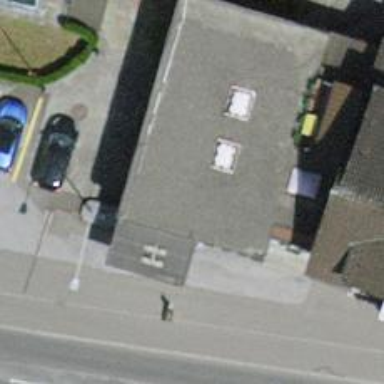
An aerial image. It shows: Restaurant.